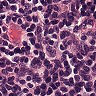
Metastatic tissue present: no